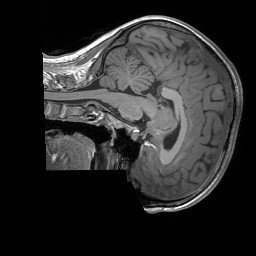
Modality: T1w
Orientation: sagittal
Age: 24
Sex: female
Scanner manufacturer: siemens
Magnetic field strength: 3 T
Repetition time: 1.9 s
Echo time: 0.00243 s